Question: >
<URL>
When running a new empty VCL Forms Application in Delphi XE2 (32bit), I see 4 threads running in the Task Manager for this app. Obviously any app requires at least 1 thread, but in this case, what are the other 3 threads? I'd like to have a better understanding of what threads any VCL forms application runs by default. I thought possibly it had to be the fact that I was running in debug mode from RAD Studio, so I launched the EXE its self, and it also had 4 threads running. I also tried compiling under "release" config (thus disabling compiling debug info) and there are still 4 threads.

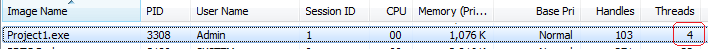
Answer: To determine the source of the threads, you can inspect the start address of the threads using a tool like <URL>.

In this case for example you can see
- - <URL>-